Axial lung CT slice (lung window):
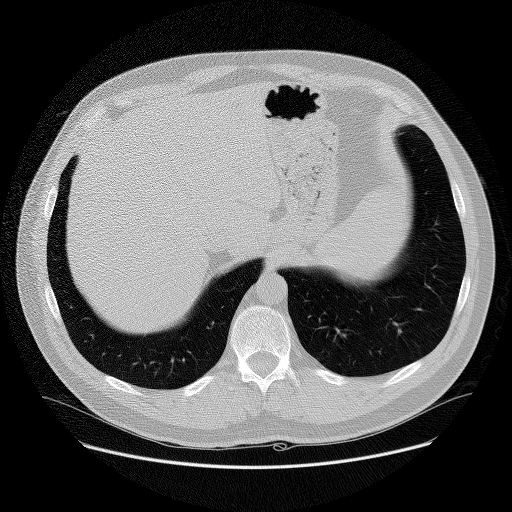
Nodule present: no